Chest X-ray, PA view. Patient: 57 years old, sex M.
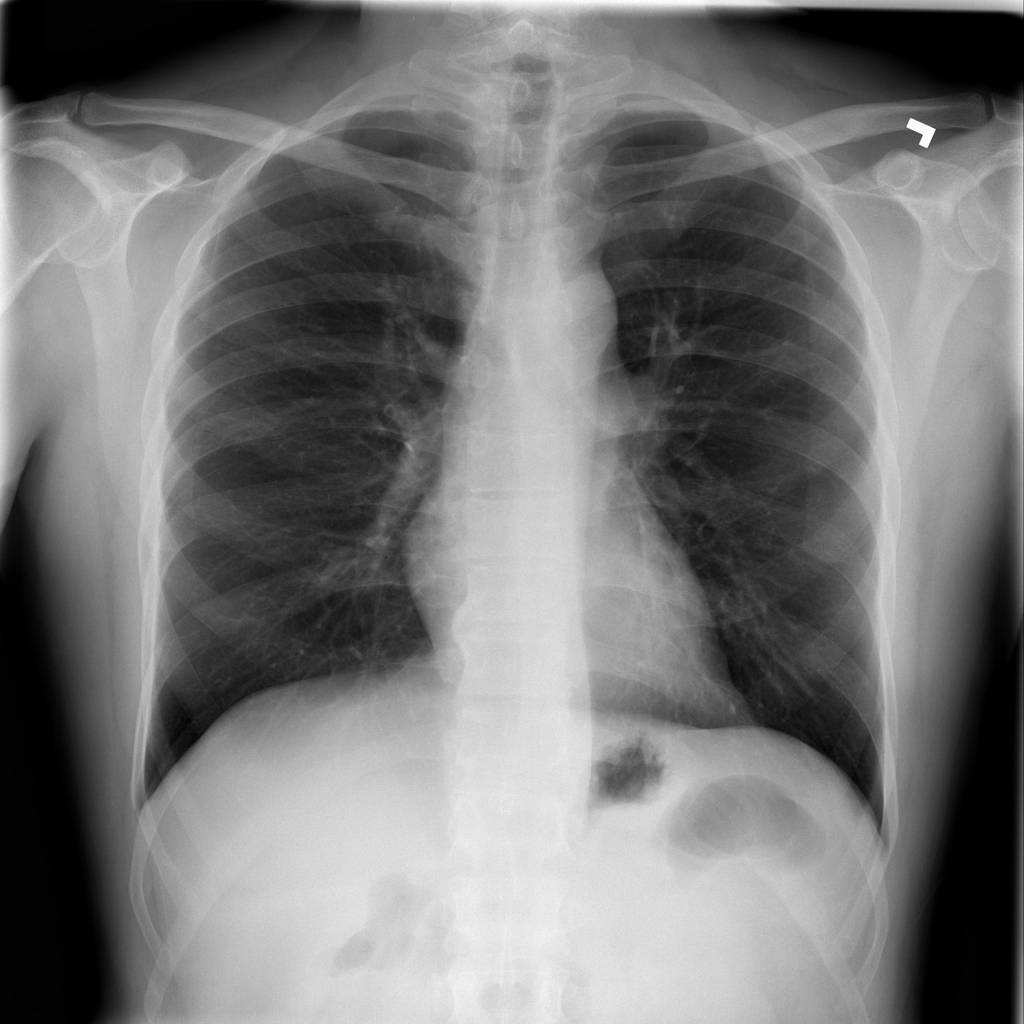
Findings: No Finding